Одна из планет очень далёкой звездной системы имеет форму длинного цилиндра. Оказалось, что средняя плотность планеты такая же, как у Земли, радиус планеты равен радиусу Земли, а период её обращения вокруг собственной оси равен одному дню.
Чему равна первая космическая скорость $v_{c,1}$ для этой планеты?
На какой высоте находится геостационарная орбита спутника для этой планеты?
Что можно сказать о второй космической скорости (скорости выхода) для этой планеты?
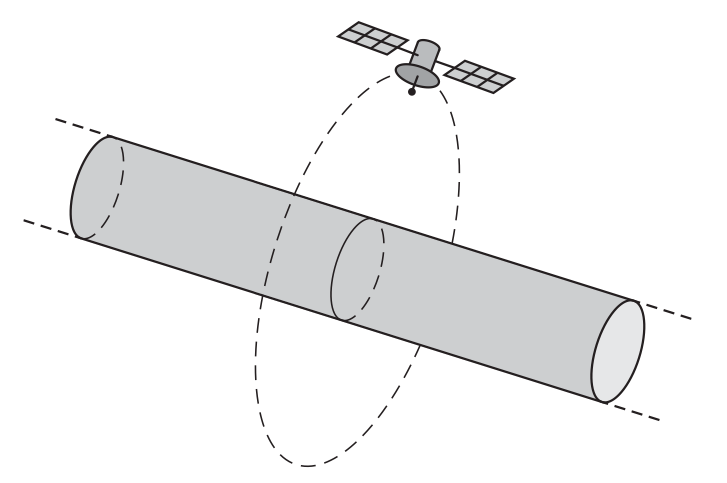
Чему равна первая космическая скорость $v_{c,1}$ для этой планеты?
Ответ: $v_{c,1} = R\sqrt{2\pi{G}\rho}=9.7~км/с$, где $\rho$ - средняя плотность планеты.

На какой высоте находится геостационарная орбита спутника для этой планеты?
Ответ: Радиус орбиты равен $r_0 = \frac{T_0v_{c,1}}{2\pi} = R\sqrt{\frac{T_0^2G\rho}{2\pi}}=1.33\cdot10^8м$, где $T_0 = 1~день$.

Что можно сказать о второй космической скорости (скорости выхода) для этой планеты?
Ответ: В случае бесконечно большой длины цилиндра планету покинуть невозможно.
Темы:
T, Механика, Гравитация, 200 задач, Гравитационное поле, Космические скорости